Question: Calculate the area of the circumscribed rectangle of each polygon according to its color, and then find the sum of the areas of these circumscribed rectangle. The final result only retains the sum of the areas and retains the integer.
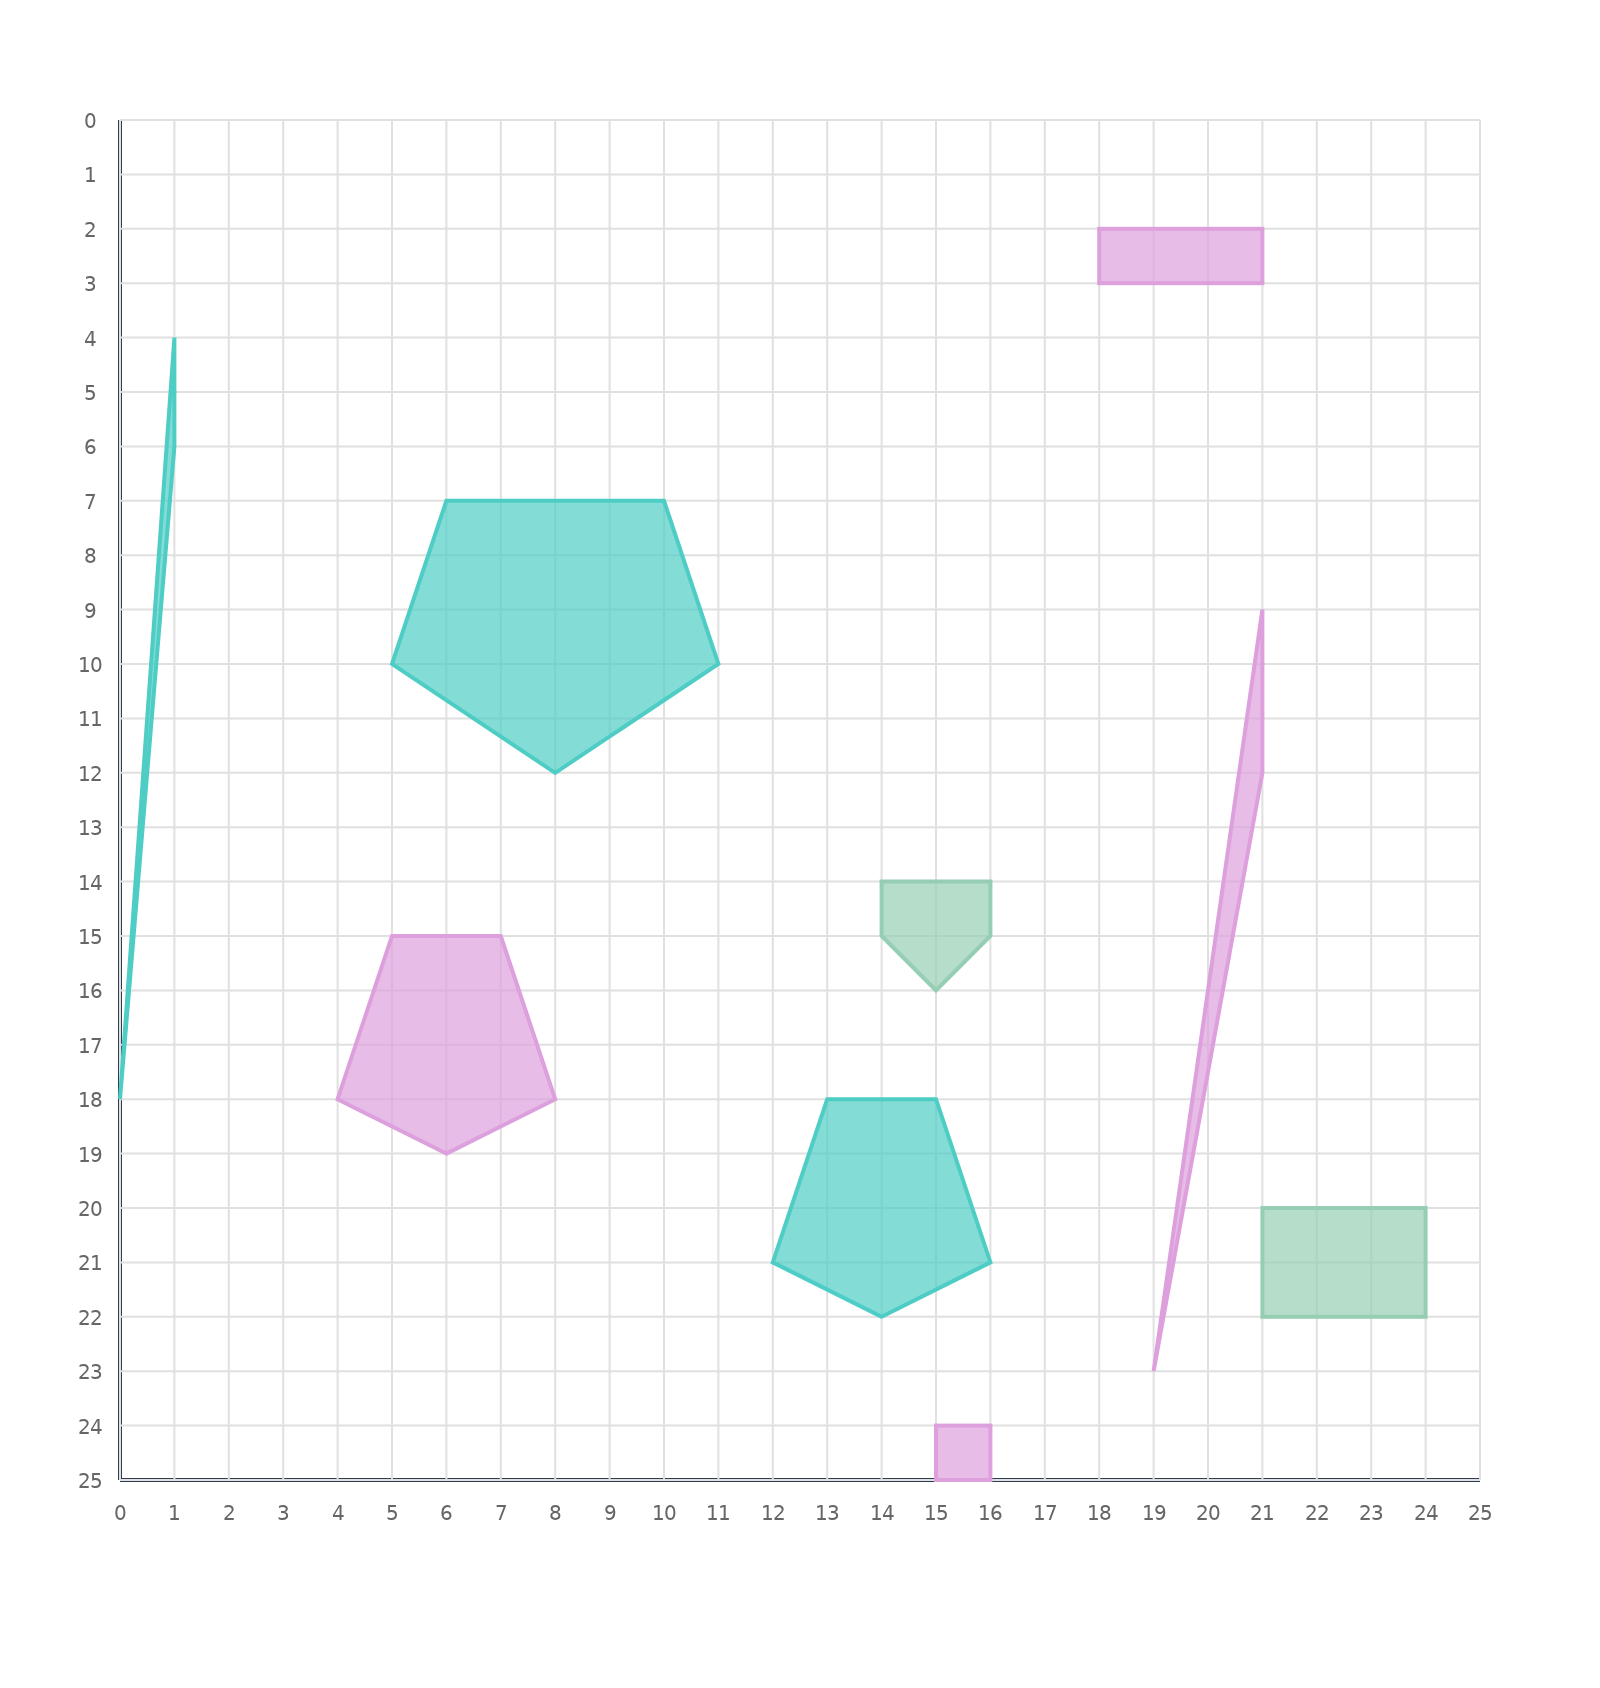
Answer: 759